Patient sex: M
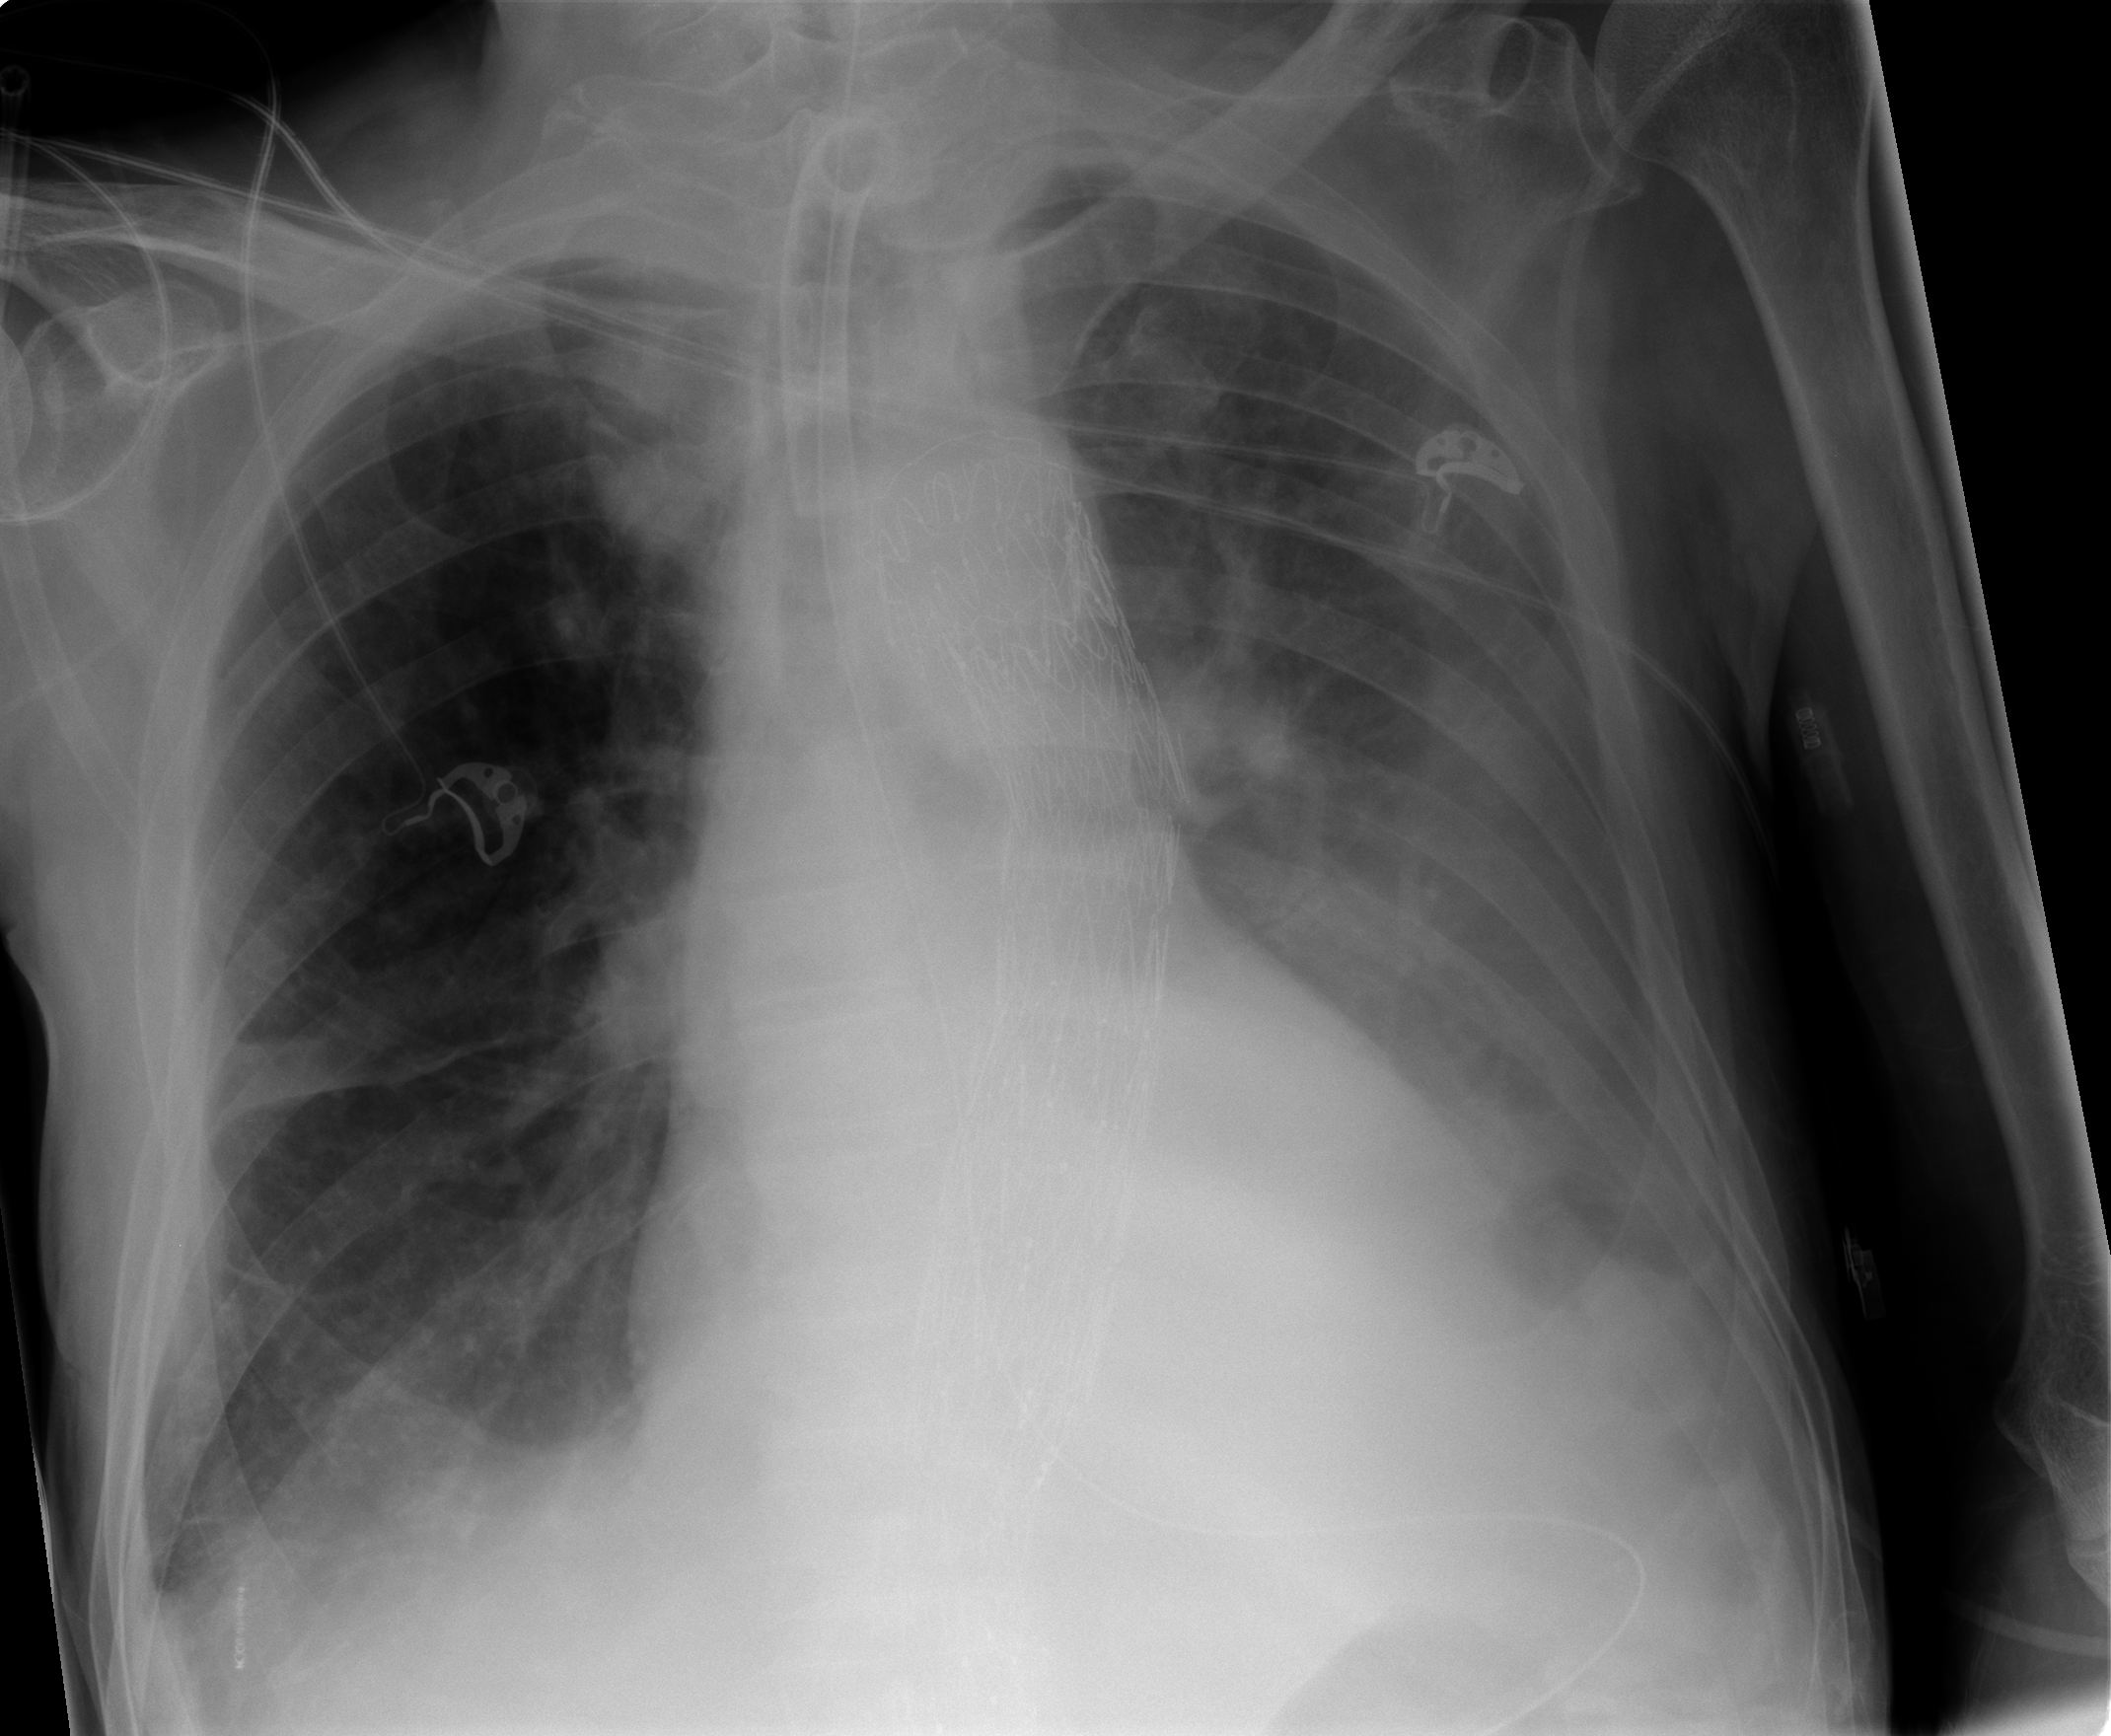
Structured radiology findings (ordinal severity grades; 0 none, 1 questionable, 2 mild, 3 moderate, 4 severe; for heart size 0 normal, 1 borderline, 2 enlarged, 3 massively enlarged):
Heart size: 1
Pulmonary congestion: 0
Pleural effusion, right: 1
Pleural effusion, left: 2
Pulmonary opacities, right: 0
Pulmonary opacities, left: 0
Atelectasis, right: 2
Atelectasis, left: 2